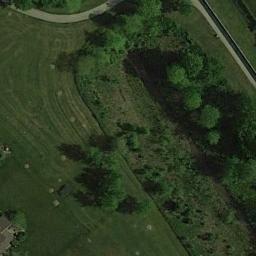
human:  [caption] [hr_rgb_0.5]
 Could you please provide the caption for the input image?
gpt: There is a wood on the grass .

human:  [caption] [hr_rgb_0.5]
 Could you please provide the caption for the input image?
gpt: This meadow has dense grasses and a grove of trees and a road goes through the meadow .

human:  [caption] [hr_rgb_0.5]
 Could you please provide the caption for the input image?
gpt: Many trees are on the meadow .

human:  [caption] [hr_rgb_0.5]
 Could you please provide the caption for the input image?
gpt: There are many green trees and several roads on the green grass .

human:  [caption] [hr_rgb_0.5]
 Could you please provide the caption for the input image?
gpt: There are some green trees beside the green meadow .